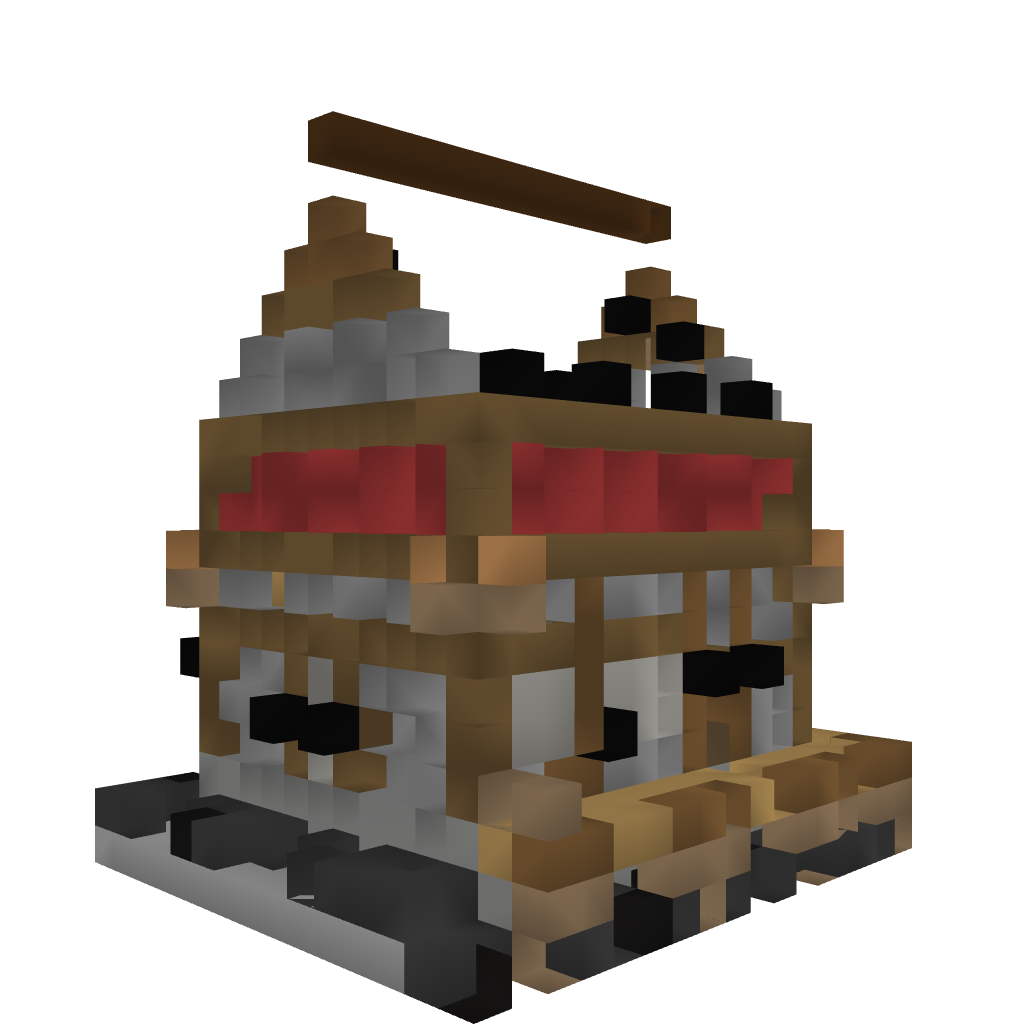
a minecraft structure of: Medieval Store